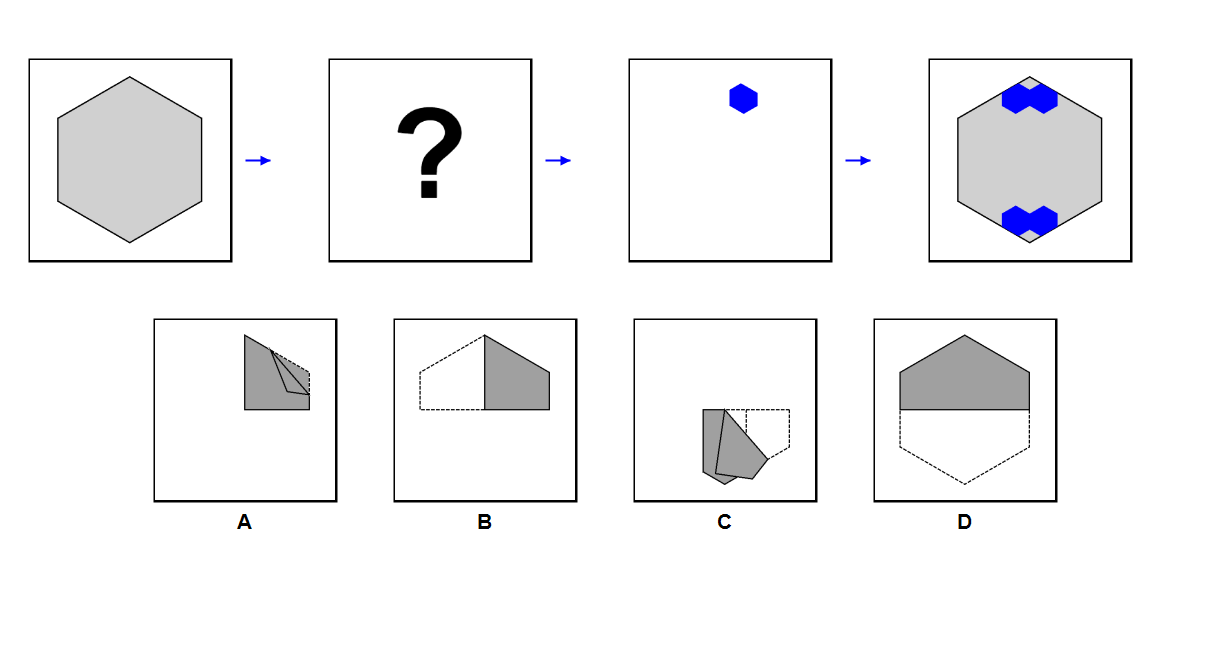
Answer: C